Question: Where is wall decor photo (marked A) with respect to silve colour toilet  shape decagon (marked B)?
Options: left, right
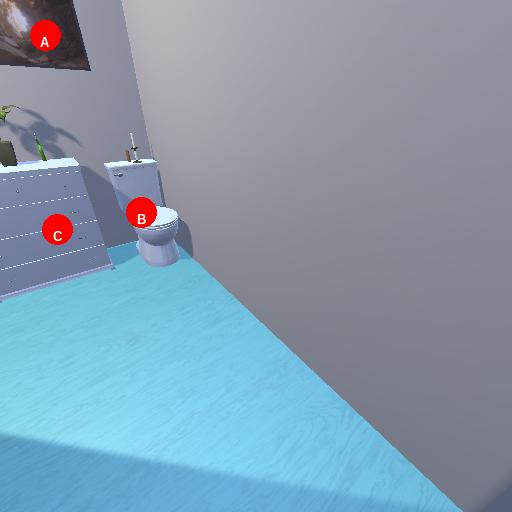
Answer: left